Question: I'll make an example with a Pokemon table type that corresponds exactly to my data structure.
On the 18 types present line 1 (representing the attacker single type),
I have to convert the duos of types ( representing the attacked )
So I have to get rid of the attacker line and transform it into a column.
This will transform :
'''
Normal none 1 1 1 1 1 1 2 1....
'''
(total of 18duos of types squared I have 324 rows + 1 row of attackers)
Into :
'''
Normal none Normal 1
Normal none Fire 1
Normal none Water 1
Normal none Electric 1
Normal none Grass 1
Normal none Ice 1
Normal none Fighting 2
'''
(Here we do trios of types, a total of 18 cubed : 5832 lines )
Here is an overview of the starting point.
Thanks a lot to those who want to look into this :)!

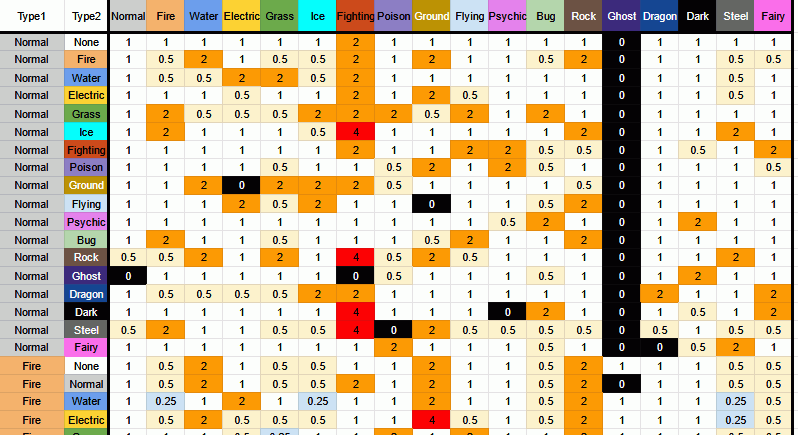
Answer: use:
'''
=INDEX(QUERY(SPLIT(FLATTEN(A2:A&"x"&B2:B&"x"&C1:T1&"x"&C2:T), "x"),
"where Col4 is not null", ))
'''
<URL>